Interaction volume radius: 5 \u00c5
Interaction volume height: 30 \u00c5
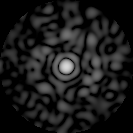
Disorder parameter: 0.8084